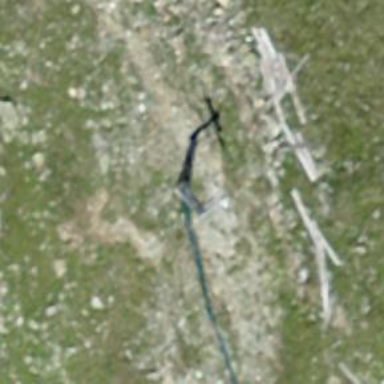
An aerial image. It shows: Pylon used for aerialway.